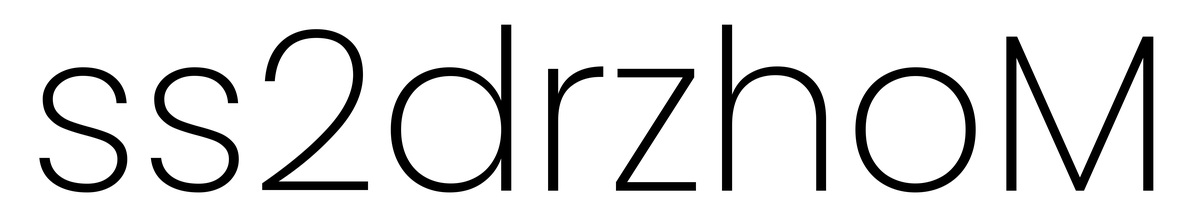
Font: Poppins-ExtraLight